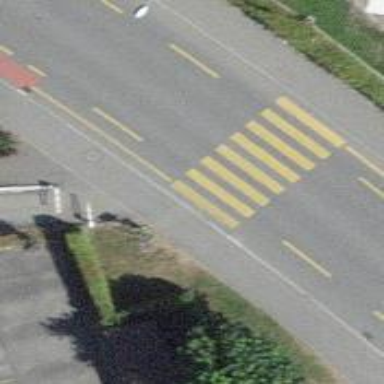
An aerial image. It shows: Kerb barrier.